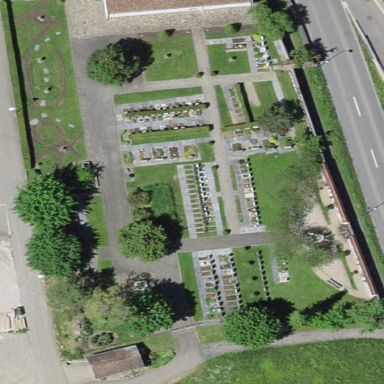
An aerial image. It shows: Cemetery.